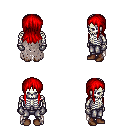
a pixel art fantasy rpg character, male body template, skeleton, gray tattered cape, metal pants, red unkempt hairstyle, metal gloves, brown shoes, four views (front, back, left, right), 2x2 character sprite sheet, small pixel art, hard edges, no anti-aliasing